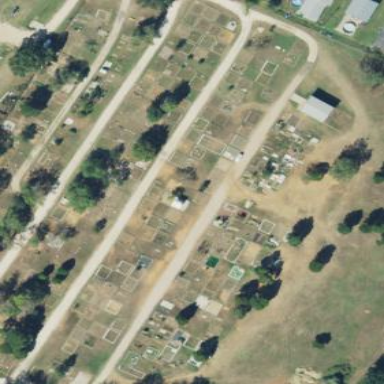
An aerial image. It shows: Cemetery.